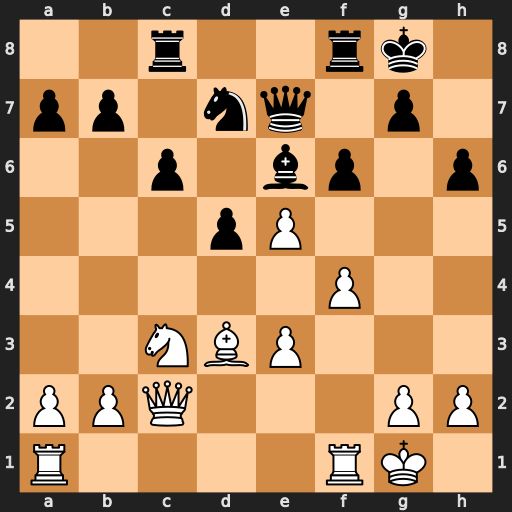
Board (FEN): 2r2rk1/pp1nq1p1/2p1bp1p/3pP3/5P2/2NBP3/PPQ3PP/R4RK1
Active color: w
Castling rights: -
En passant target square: -
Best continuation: f5 Nxe5 fxe6 Nxd3 Qxd3